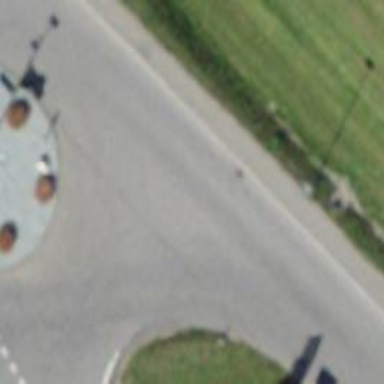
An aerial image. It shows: Asphalt road classified as tertiary.